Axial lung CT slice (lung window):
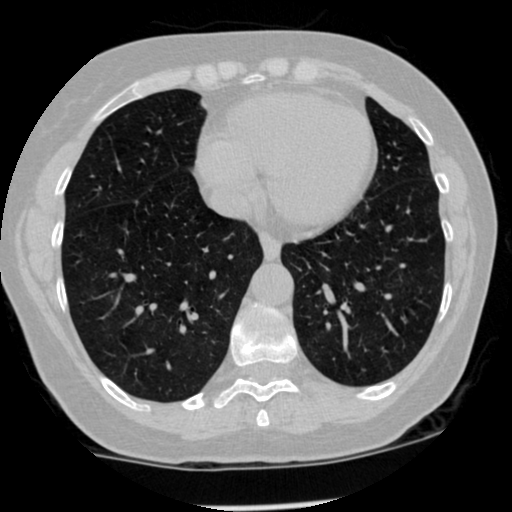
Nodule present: no